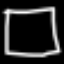
Label: square